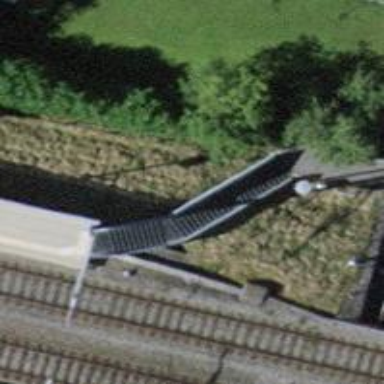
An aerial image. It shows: Metal steps along the road.